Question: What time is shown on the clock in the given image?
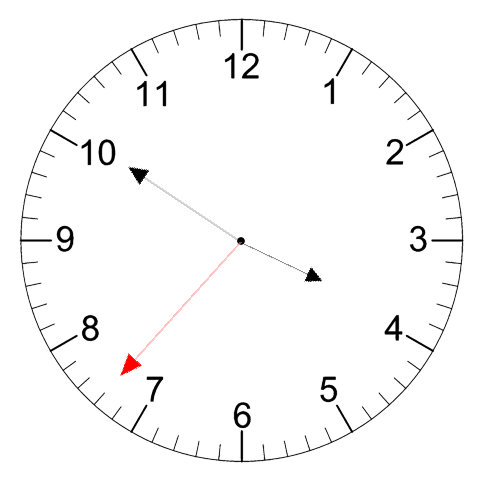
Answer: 03:50:37